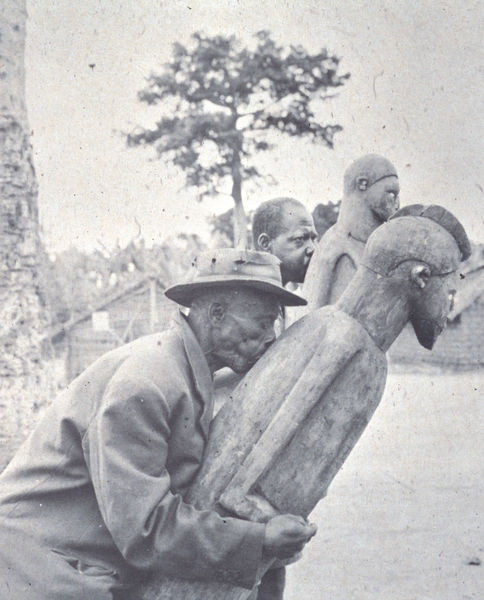
Titel: Orchester mit anthropomorphen Trompeten
Künstler: Bembé (afrikanischer Stamm)
Standort: Mouyoundzi (Rep. Kongo)
Institution: unbekannt
Schlagwörter: baum, mann, holz, hut, männer, rücken, haus, alt, anzug, busch, hütte, musik, skulptur, statue, kuss, küssen, afrika, figuren, foto, fotografie, skulpturen, statuen, blasen, blasinstrumente, bläser, götzen, küsse, tonfiguren